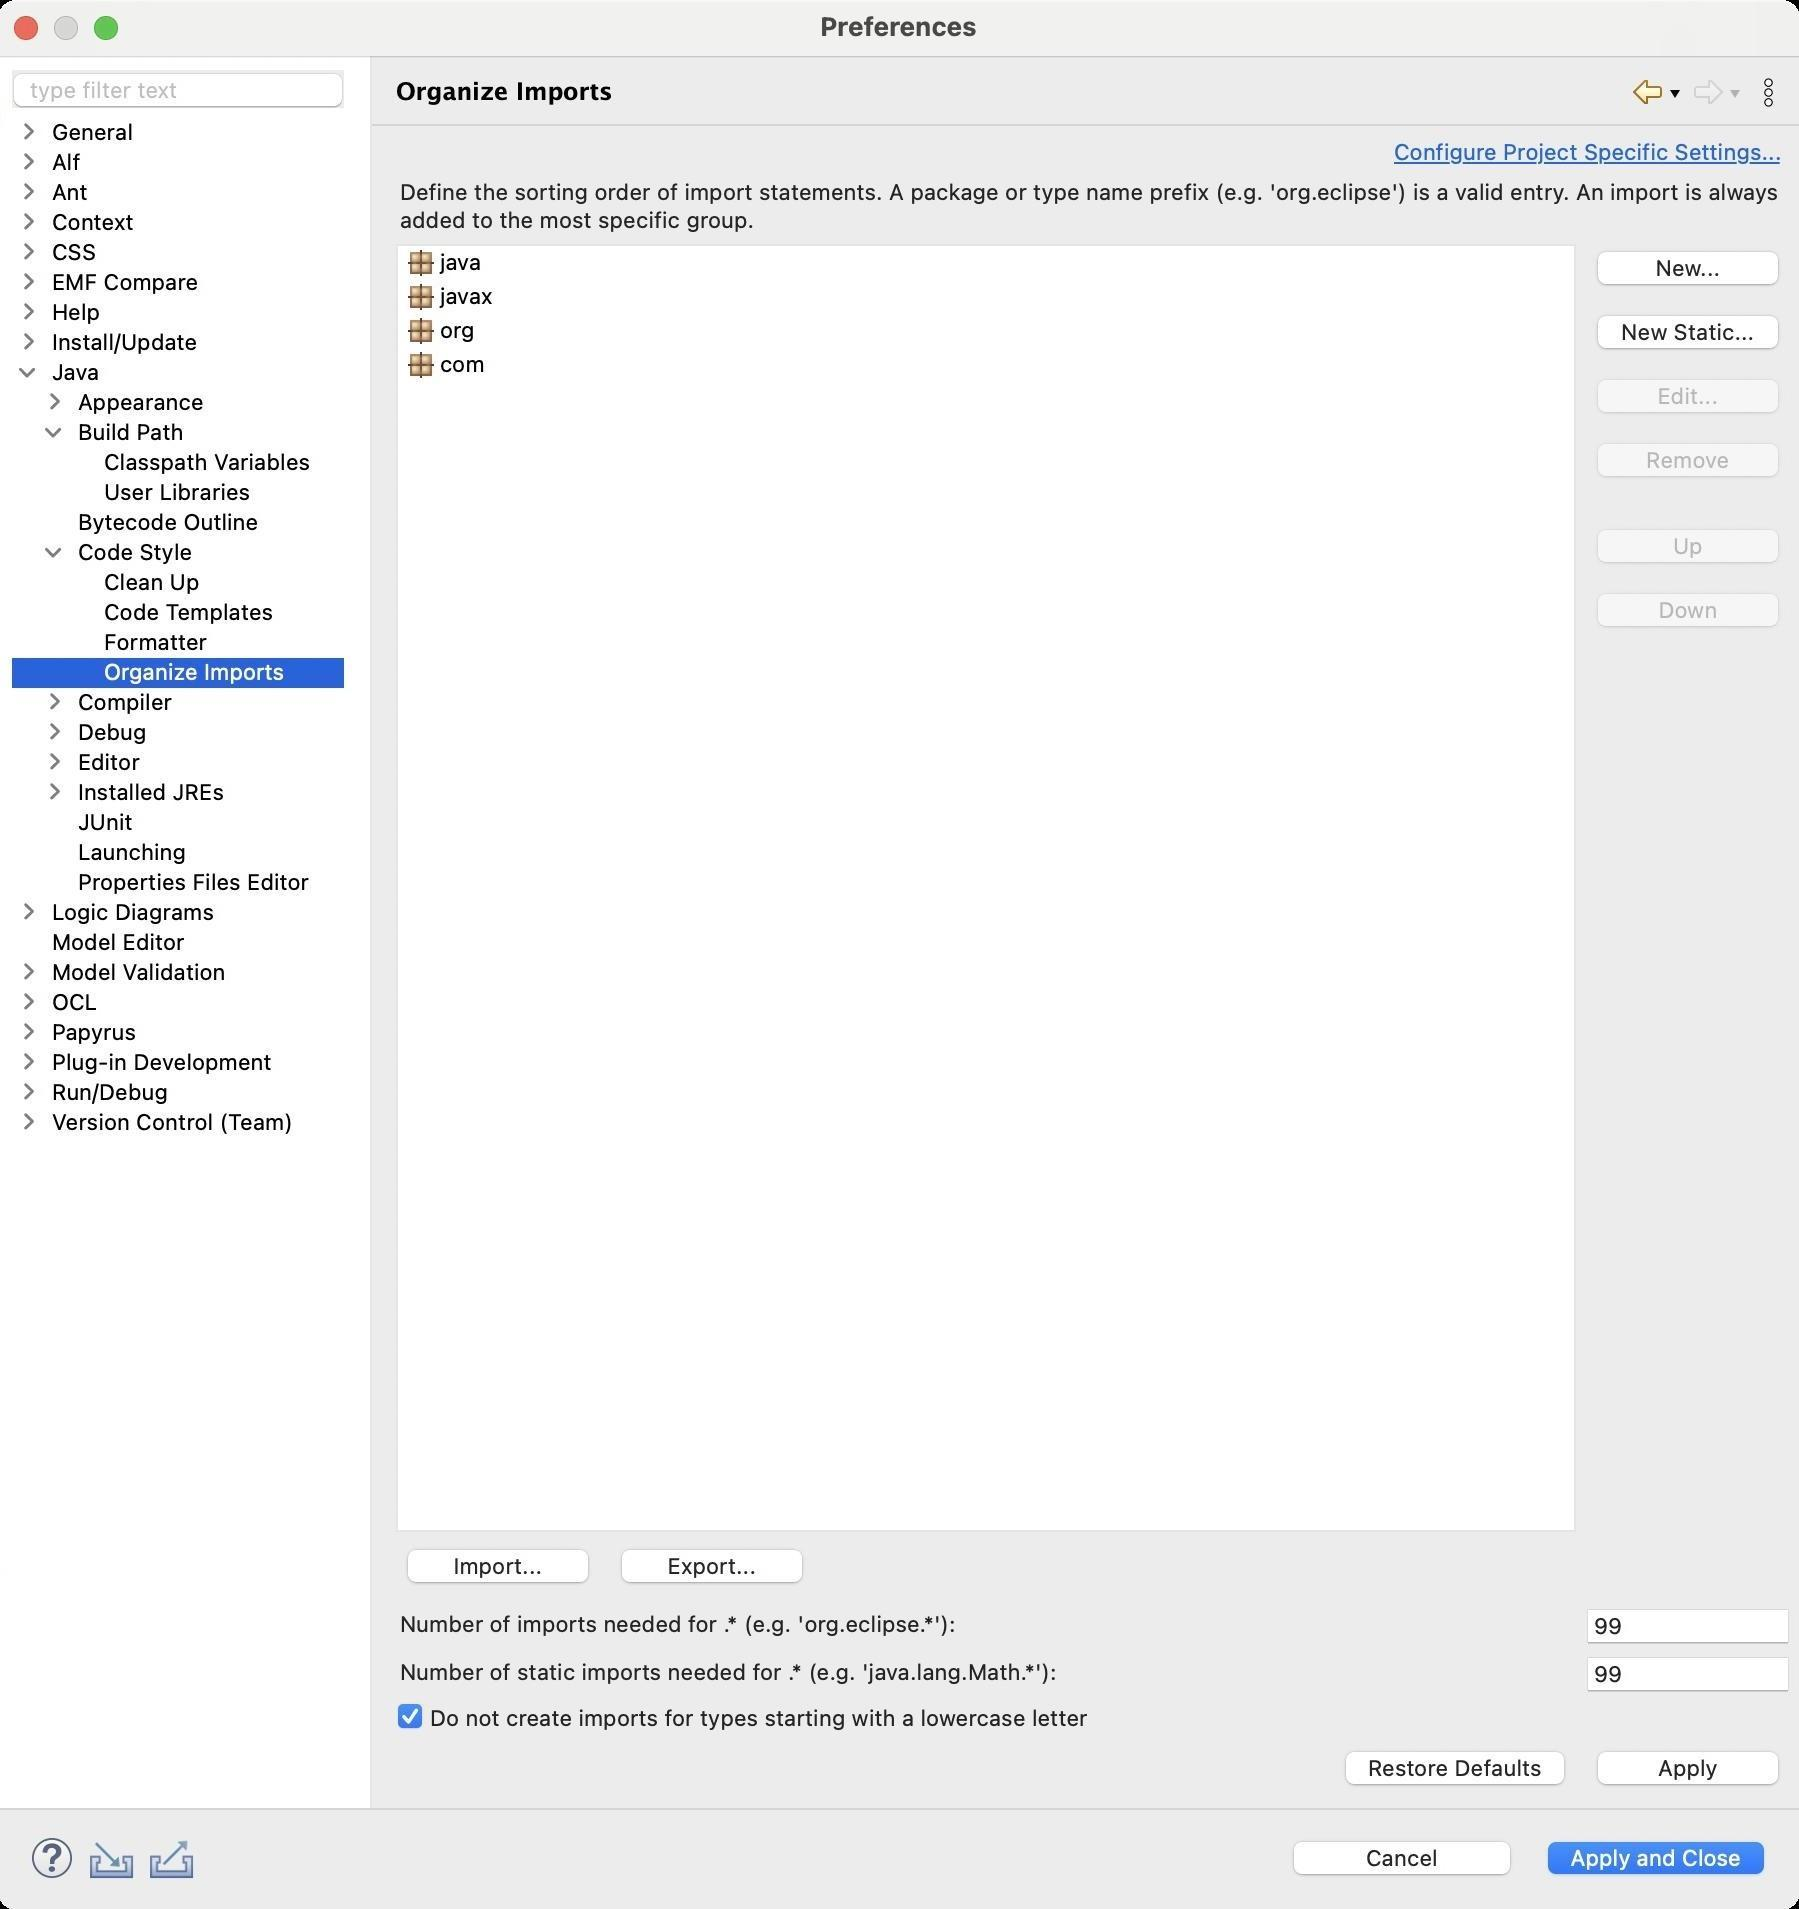
Accessibility tree:
{"name": "Preferences", "role": "AXWindow", "description": null, "role_description": "standard window", "value": null, "position": "480.00;95.00", "size": "901;955", "children": [{"name": "Apply_and_Close", "role": "AXButton", "description": null, "role_description": "button", "value": null, "position": "769.00;917.00", "size": "120;27", "children": []}, {"name": "Cancel", "role": "AXButton", "description": null, "role_description": "button", "value": null, "position": "642.00;917.00", "size": "120;27", "children": []}, {"name": null, "role": "AXToolbar", "description": null, "role_description": "toolbar", "value": null, "position": "12.00;915.00", "size": "90;30", "children": [{"name": "Help", "role": "AXCheckBox", "description": null, "role_description": "checkbox", "value": 0, "position": "12.00;915.00", "size": "30;30", "children": []}, {"name": "Import", "role": "AXButton", "description": null, "role_description": "button", "value": null, "position": "42.00;915.00", "size": "30;30", "children": []}, {"name": "Export", "role": "AXButton", "description": null, "role_description": "button", "value": null, "position": "72.00;915.00", "size": "30;30", "children": []}]}, {"name": null, "role": "AXScrollArea", "description": null, "role_description": "scroll area", "value": null, "position": "199.00;69.00", "size": "697;830", "children": [{"name": "Apply", "role": "AXButton", "description": null, "role_description": "button", "value": null, "position": "794.00;872.00", "size": "102;27", "children": []}, {"name": "Restore_Defaults", "role": "AXButton", "description": null, "role_description": "button", "value": null, "position": "668.00;872.00", "size": "121;27", "children": []}, {"name": "Do_not_create_imports_for_types_starting_with_a_lowercase_letter", "role": "AXCheckBox", "description": null, "role_description": "checkbox", "value": 1, "position": "199.00;851.00", "size": "697;16", "children": []}, {"name": null, "role": "AXTextField", "description": null, "role_description": "text field", "value": "99", "position": "794.00;827.00", "size": "102;19", "children": []}, {"name": null, "role": "AXStaticText", "description": null, "role_description": "text", "value": "Number of static imports needed for .* (e.g. 'java.lang.Math.*'):", "position": "199.00;829.00", "size": "590;14", "children": []}, {"name": null, "role": "AXTextField", "description": null, "role_description": "text field", "value": "99", "position": "794.00;803.00", "size": "102;19", "children": []}, {"name": null, "role": "AXStaticText", "description": null, "role_description": "text", "value": "Number of imports needed for .* (e.g. 'org.eclipse.*'):", "position": "199.00;805.00", "size": "590;14", "children": []}, {"name": "Export...", "role": "AXButton", "description": null, "role_description": "button", "value": null, "position": "306.00;771.00", "size": "102;27", "children": []}, {"name": "Import...", "role": "AXButton", "description": null, "role_description": "button", "value": null, "position": "199.00;771.00", "size": "102;27", "children": []}, {"name": "Down", "role": "AXButton", "description": null, "role_description": "button", "value": null, "position": "794.00;293.00", "size": "102;27", "children": []}, {"name": "Up", "role": "AXButton", "description": null, "role_description": "button", "value": null, "position": "794.00;261.00", "size": "102;27", "children": []}, {"name": "Remove", "role": "AXButton", "description": null, "role_description": "button", "value": null, "position": "794.00;218.00", "size": "102;27", "children": []}, {"name": "Edit...", "role": "AXButton", "description": null, "role_description": "button", "value": null, "position": "794.00;186.00", "size": "102;27", "children": []}, {"name": "New_Static...", "role": "AXButton", "description": null, "role_description": "button", "value": null, "position": "794.00;154.00", "size": "102;27", "children": []}, {"name": "New...", "role": "AXButton", "description": null, "role_description": "button", "value": null, "position": "794.00;122.00", "size": "102;27", "children": []}, {"name": null, "role": "AXScrollArea", "description": null, "role_description": "scroll area", "value": null, "position": "199.00;122.00", "size": "590;644", "children": [{"name": null, "role": "AXTable", "description": null, "role_description": "table", "value": null, "position": "200.00;123.00", "size": "588;642", "children": [{"name": null, "role": "AXRow", "description": null, "role_description": "table row", "value": null, "position": "200.00;123.00", "size": "588;17", "children": [{"name": null, "role": "AXStaticText", "description": null, "role_description": "text", "value": "java", "position": "200.00;123.00", "size": "50;16", "children": []}]}, {"name": null, "role": "AXRow", "description": null, "role_description": "table row", "value": null, "position": "200.00;140.00", "size": "588;17", "children": [{"name": null, "role": "AXStaticText", "description": null, "role_description": "text", "value": "javax", "position": "200.00;140.00", "size": "50;16", "children": []}]}, {"name": null, "role": "AXRow", "description": null, "role_description": "table row", "value": null, "position": "200.00;157.00", "size": "588;17", "children": [{"name": null, "role": "AXStaticText", "description": null, "role_description": "text", "value": "org", "position": "200.00;157.00", "size": "50;16", "children": []}]}, {"name": null, "role": "AXRow", "description": null, "role_description": "table row", "value": null, "position": "200.00;174.00", "size": "588;17", "children": [{"name": null, "role": "AXStaticText", "description": null, "role_description": "text", "value": "com", "position": "200.00;174.00", "size": "50;16", "children": []}]}, {"name": null, "role": "AXColumn", "description": null, "role_description": "column", "value": null, "position": "200.00;123.00", "size": "51;642", "children": []}]}]}, {"name": null, "role": "AXStaticText", "description": null, "role_description": "text", "value": "Define the sorting order of import statements. A package or type name prefix (e.g. 'org.eclipse') is a valid entry. An import is always added to the most specific group.", "position": "199.00;89.00", "size": "697;28", "children": []}, {"name": null, "role": "AXScrollArea", "description": null, "role_description": "scroll area", "value": null, "position": "696.00;69.00", "size": "200;15", "children": [{"name": null, "role": "AXTextArea", "description": null, "role_description": "text entry area", "value": "Configure Project Specific Settings...", "position": "696.00;69.00", "size": "200;15", "children": [{"name": "Configure_Project_Specific_Settings...", "role": "AXLink", "description": null, "role_description": "hyperlink", "value": null, "position": "698.00;69.00", "size": "194;13", "children": []}]}]}]}, {"name": null, "role": "AXToolbar", "description": "", "role_description": "toolbar", "value": null, "position": "814.00;35.00", "size": "82;22", "children": [{"name": "Back_to_Formatter", "role": "AXMenuButton", "description": null, "role_description": "menu button", "value": null, "position": "814.00;35.00", "size": "22;22", "children": []}, {"name": "Forward", "role": "AXMenuButton", "description": null, "role_description": "menu button", "value": null, "position": "844.00;35.00", "size": "22;22", "children": []}, {"name": "Additional_Dialog_Actions", "role": "AXButton", "description": null, "role_description": "button", "value": null, "position": "874.00;35.00", "size": "22;22", "children": []}]}, {"name": null, "role": "AXStaticText", "description": "", "role_description": "text", "value": "Organize Imports", "position": "196.00;35.00", "size": "611;21", "children": []}, {"name": null, "role": "AXSplitter", "description": null, "role_description": "splitter", "value": 180, "position": "180.00;28.00", "size": "5;876", "children": []}, {"name": null, "role": "AXScrollArea", "description": null, "role_description": "scroll area", "value": null, "position": "7.00;59.00", "size": "166;845", "children": [{"name": null, "role": "AXOutline", "description": null, "role_description": "outline", "value": null, "position": "7.00;59.00", "size": "166;845", "children": [{"name": null, "role": "AXRow", "description": null, "role_description": "outline row", "value": null, "position": "7.00;59.00", "size": "166;15", "children": [{"name": null, "role": "AXGroup", "description": null, "role_description": "group", "value": null, "position": "7.00;59.00", "size": "150;15", "children": [{"name": null, "role": "AXDisclosureTriangle", "description": null, "role_description": "disclosure triangle", "value": 0, "position": "9.00;59.00", "size": "12;14", "children": []}, {"name": null, "role": "AXStaticText", "description": null, "role_description": "text", "value": "General", "position": "25.00;59.00", "size": "131;14", "children": []}]}]}, {"name": null, "role": "AXRow", "description": null, "role_description": "outline row", "value": null, "position": "7.00;74.00", "size": "166;15", "children": [{"name": null, "role": "AXGroup", "description": null, "role_description": "group", "value": null, "position": "7.00;74.00", "size": "150;15", "children": [{"name": null, "role": "AXDisclosureTriangle", "description": null, "role_description": "disclosure triangle", "value": 0, "position": "9.00;74.00", "size": "12;14", "children": []}, {"name": null, "role": "AXStaticText", "description": null, "role_description": "text", "value": "Alf", "position": "25.00;74.00", "size": "131;14", "children": []}]}]}, {"name": null, "role": "AXRow", "description": null, "role_description": "outline row", "value": null, "position": "7.00;89.00", "size": "166;15", "children": [{"name": null, "role": "AXGroup", "description": null, "role_description": "group", "value": null, "position": "7.00;89.00", "size": "150;15", "children": [{"name": null, "role": "AXDisclosureTriangle", "description": null, "role_description": "disclosure triangle", "value": 0, "position": "9.00;89.00", "size": "12;14", "children": []}, {"name": null, "role": "AXStaticText", "description": null, "role_description": "text", "value": "Ant", "position": "25.00;89.00", "size": "131;14", "children": []}]}]}, {"name": null, "role": "AXRow", "description": null, "role_description": "outline row", "value": null, "position": "7.00;104.00", "size": "166;15", "children": [{"name": null, "role": "AXGroup", "description": null, "role_description": "group", "value": null, "position": "7.00;104.00", "size": "150;15", "children": [{"name": null, "role": "AXDisclosureTriangle", "description": null, "role_description": "disclosure triangle", "value": 0, "position": "9.00;104.00", "size": "12;14", "children": []}, {"name": null, "role": "AXStaticText", "description": null, "role_description": "text", "value": "Context", "position": "25.00;104.00", "size": "131;14", "children": []}]}]}, {"name": null, "role": "AXRow", "description": null, "role_description": "outline row", "value": null, "position": "7.00;119.00", "size": "166;15", "children": [{"name": null, "role": "AXGroup", "description": null, "role_description": "group", "value": null, "position": "7.00;119.00", "size": "150;15", "children": [{"name": null, "role": "AXDisclosureTriangle", "description": null, "role_description": "disclosure triangle", "value": 0, "position": "9.00;119.00", "size": "12;14", "children": []}, {"name": null, "role": "AXStaticText", "description": null, "role_description": "text", "value": "CSS", "position": "25.00;119.00", "size": "131;14", "children": []}]}]}, {"name": null, "role": "AXRow", "description": null, "role_description": "outline row", "value": null, "position": "7.00;134.00", "size": "166;15", "children": [{"name": null, "role": "AXGroup", "description": null, "role_description": "group", "value": null, "position": "7.00;134.00", "size": "150;15", "children": [{"name": null, "role": "AXDisclosureTriangle", "description": null, "role_description": "disclosure triangle", "value": 0, "position": "9.00;134.00", "size": "12;14", "children": []}, {"name": null, "role": "AXStaticText", "description": null, "role_description": "text", "value": "EMF Compare", "position": "25.00;134.00", "size": "131;14", "children": []}]}]}, {"name": null, "role": "AXRow", "description": null, "role_description": "outline row", "value": null, "position": "7.00;149.00", "size": "166;15", "children": [{"name": null, "role": "AXGroup", "description": null, "role_description": "group", "value": null, "position": "7.00;149.00", "size": "150;15", "children": [{"name": null, "role": "AXDisclosureTriangle", "description": null, "role_description": "disclosure triangle", "value": 0, "position": "9.00;149.00", "size": "12;14", "children": []}, {"name": null, "role": "AXStaticText", "description": null, "role_description": "text", "value": "Help", "position": "25.00;149.00", "size": "131;14", "children": []}]}]}, {"name": null, "role": "AXRow", "description": null, "role_description": "outline row", "value": null, "position": "7.00;164.00", "size": "166;15", "children": [{"name": null, "role": "AXGroup", "description": null, "role_description": "group", "value": null, "position": "7.00;164.00", "size": "150;15", "children": [{"name": null, "role": "AXDisclosureTriangle", "description": null, "role_description": "disclosure triangle", "value": 0, "position": "9.00;164.00", "size": "12;14", "children": []}, {"name": null, "role": "AXStaticText", "description": null, "role_description": "text", "value": "Install/Update", "position": "25.00;164.00", "size": "131;14", "children": []}]}]}, {"name": null, "role": "AXRow", "description": null, "role_description": "outline row", "value": null, "position": "7.00;179.00", "size": "166;15", "children": [{"name": null, "role": "AXGroup", "description": null, "role_description": "group", "value": null, "position": "7.00;179.00", "size": "150;15", "children": [{"name": null, "role": "AXDisclosureTriangle", "description": null, "role_description": "disclosure triangle", "value": 1, "position": "9.00;179.00", "size": "12;14", "children": []}, {"name": null, "role": "AXStaticText", "description": null, "role_description": "text", "value": "Java", "position": "25.00;179.00", "size": "131;14", "children": []}]}]}, {"name": null, "role": "AXRow", "description": null, "role_description": "outline row", "value": null, "position": "7.00;194.00", "size": "166;15", "children": [{"name": null, "role": "AXGroup", "description": null, "role_description": "group", "value": null, "position": "7.00;194.00", "size": "150;15", "children": [{"name": null, "role": "AXDisclosureTriangle", "description": null, "role_description": "disclosure triangle", "value": 0, "position": "22.00;194.00", "size": "12;14", "children": []}, {"name": null, "role": "AXStaticText", "description": null, "role_description": "text", "value": "Appearance", "position": "38.00;194.00", "size": "118;14", "children": []}]}]}, {"name": null, "role": "AXRow", "description": null, "role_description": "outline row", "value": null, "position": "7.00;209.00", "size": "166;15", "children": [{"name": null, "role": "AXGroup", "description": null, "role_description": "group", "value": null, "position": "7.00;209.00", "size": "150;15", "children": [{"name": null, "role": "AXDisclosureTriangle", "description": null, "role_description": "disclosure triangle", "value": 1, "position": "22.00;209.00", "size": "12;14", "children": []}, {"name": null, "role": "AXStaticText", "description": null, "role_description": "text", "value": "Build Path", "position": "38.00;209.00", "size": "118;14", "children": []}]}]}, {"name": null, "role": "AXRow", "description": null, "role_description": "outline row", "value": null, "position": "7.00;224.00", "size": "166;15", "children": [{"name": null, "role": "AXStaticText", "description": null, "role_description": "text", "value": "Classpath Variables", "position": "51.00;224.00", "size": "105;14", "children": []}]}, {"name": null, "role": "AXRow", "description": null, "role_description": "outline row", "value": null, "position": "7.00;239.00", "size": "166;15", "children": [{"name": null, "role": "AXStaticText", "description": null, "role_description": "text", "value": "User Libraries", "position": "51.00;239.00", "size": "105;14", "children": []}]}, {"name": null, "role": "AXRow", "description": null, "role_description": "outline row", "value": null, "position": "7.00;254.00", "size": "166;15", "children": [{"name": null, "role": "AXStaticText", "description": null, "role_description": "text", "value": "Bytecode Outline", "position": "38.00;254.00", "size": "118;14", "children": []}]}, {"name": null, "role": "AXRow", "description": null, "role_description": "outline row", "value": null, "position": "7.00;269.00", "size": "166;15", "children": [{"name": null, "role": "AXGroup", "description": null, "role_description": "group", "value": null, "position": "7.00;269.00", "size": "150;15", "children": [{"name": null, "role": "AXDisclosureTriangle", "description": null, "role_description": "disclosure triangle", "value": 1, "position": "22.00;269.00", "size": "12;14", "children": []}, {"name": null, "role": "AXStaticText", "description": null, "role_description": "text", "value": "Code Style", "position": "38.00;269.00", "size": "118;14", "children": []}]}]}, {"name": null, "role": "AXRow", "description": null, "role_description": "outline row", "value": null, "position": "7.00;284.00", "size": "166;15", "children": [{"name": null, "role": "AXStaticText", "description": null, "role_description": "text", "value": "Clean Up", "position": "51.00;284.00", "size": "105;14", "children": []}]}, {"name": null, "role": "AXRow", "description": null, "role_description": "outline row", "value": null, "position": "7.00;299.00", "size": "166;15", "children": [{"name": null, "role": "AXStaticText", "description": null, "role_description": "text", "value": "Code Templates", "position": "51.00;299.00", "size": "105;14", "children": []}]}, {"name": null, "role": "AXRow", "description": null, "role_description": "outline row", "value": null, "position": "7.00;314.00", "size": "166;15", "children": [{"name": null, "role": "AXStaticText", "description": null, "role_description": "text", "value": "Formatter", "position": "51.00;314.00", "size": "105;14", "children": []}]}, {"name": null, "role": "AXRow", "description": null, "role_description": "outline row", "value": null, "position": "7.00;329.00", "size": "166;15", "children": [{"name": null, "role": "AXStaticText", "description": null, "role_description": "text", "value": "Organize Imports", "position": "51.00;329.00", "size": "105;14", "children": []}]}, {"name": null, "role": "AXRow", "description": null, "role_description": "outline row", "value": null, "position": "7.00;344.00", "size": "166;15", "children": [{"name": null, "role": "AXGroup", "description": null, "role_description": "group", "value": null, "position": "7.00;344.00", "size": "150;15", "children": [{"name": null, "role": "AXDisclosureTriangle", "description": null, "role_description": "disclosure triangle", "value": 0, "position": "22.00;344.00", "size": "12;14", "children": []}, {"name": null, "role": "AXStaticText", "description": null, "role_description": "text", "value": "Compiler", "position": "38.00;344.00", "size": "118;14", "children": []}]}]}, {"name": null, "role": "AXRow", "description": null, "role_description": "outline row", "value": null, "position": "7.00;359.00", "size": "166;15", "children": [{"name": null, "role": "AXGroup", "description": null, "role_description": "group", "value": null, "position": "7.00;359.00", "size": "150;15", "children": [{"name": null, "role": "AXDisclosureTriangle", "description": null, "role_description": "disclosure triangle", "value": 0, "position": "22.00;359.00", "size": "12;14", "children": []}, {"name": null, "role": "AXStaticText", "description": null, "role_description": "text", "value": "Debug", "position": "38.00;359.00", "size": "118;14", "children": []}]}]}, {"name": null, "role": "AXRow", "description": null, "role_description": "outline row", "value": null, "position": "7.00;374.00", "size": "166;15", "children": [{"name": null, "role": "AXGroup", "description": null, "role_description": "group", "value": null, "position": "7.00;374.00", "size": "150;15", "children": [{"name": null, "role": "AXDisclosureTriangle", "description": null, "role_description": "disclosure triangle", "value": 0, "position": "22.00;374.00", "size": "12;14", "children": []}, {"name": null, "role": "AXStaticText", "description": null, "role_description": "text", "value": "Editor", "position": "38.00;374.00", "size": "118;14", "children": []}]}]}, {"name": null, "role": "AXRow", "description": null, "role_description": "outline row", "value": null, "position": "7.00;389.00", "size": "166;15", "children": [{"name": null, "role": "AXGroup", "description": null, "role_description": "group", "value": null, "position": "7.00;389.00", "size": "150;15", "children": [{"name": null, "role": "AXDisclosureTriangle", "description": null, "role_description": "disclosure triangle", "value": 0, "position": "22.00;389.00", "size": "12;14", "children": []}, {"name": null, "role": "AXStaticText", "description": null, "role_description": "text", "value": "Installed JREs", "position": "38.00;389.00", "size": "118;14", "children": []}]}]}, {"name": null, "role": "AXRow", "description": null, "role_description": "outline row", "value": null, "position": "7.00;404.00", "size": "166;15", "children": [{"name": null, "role": "AXStaticText", "description": null, "role_description": "text", "value": "JUnit", "position": "38.00;404.00", "size": "118;14", "children": []}]}, {"name": null, "role": "AXRow", "description": null, "role_description": "outline row", "value": null, "position": "7.00;419.00", "size": "166;15", "children": [{"name": null, "role": "AXStaticText", "description": null, "role_description": "text", "value": "Launching", "position": "38.00;419.00", "size": "118;14", "children": []}]}, {"name": null, "role": "AXRow", "description": null, "role_description": "outline row", "value": null, "position": "7.00;434.00", "size": "166;15", "children": [{"name": null, "role": "AXStaticText", "description": null, "role_description": "text", "value": "Properties Files Editor", "position": "38.00;434.00", "size": "118;14", "children": []}]}, {"name": null, "role": "AXRow", "description": null, "role_description": "outline row", "value": null, "position": "7.00;449.00", "size": "166;15", "children": [{"name": null, "role": "AXGroup", "description": null, "role_description": "group", "value": null, "position": "7.00;449.00", "size": "150;15", "children": [{"name": null, "role": "AXDisclosureTriangle", "description": null, "role_description": "disclosure triangle", "value": 0, "position": "9.00;449.00", "size": "12;14", "children": []}, {"name": null, "role": "AXStaticText", "description": null, "role_description": "text", "value": "Logic Diagrams", "position": "25.00;449.00", "size": "131;14", "children": []}]}]}, {"name": null, "role": "AXRow", "description": null, "role_description": "outline row", "value": null, "position": "7.00;464.00", "size": "166;15", "children": [{"name": null, "role": "AXStaticText", "description": null, "role_description": "text", "value": "Model Editor", "position": "25.00;464.00", "size": "131;14", "children": []}]}, {"name": null, "role": "AXRow", "description": null, "role_description": "outline row", "value": null, "position": "7.00;479.00", "size": "166;15", "children": [{"name": null, "role": "AXGroup", "description": null, "role_description": "group", "value": null, "position": "7.00;479.00", "size": "150;15", "children": [{"name": null, "role": "AXDisclosureTriangle", "description": null, "role_description": "disclosure triangle", "value": 0, "position": "9.00;479.00", "size": "12;14", "children": []}, {"name": null, "role": "AXStaticText", "description": null, "role_description": "text", "value": "Model Validation", "position": "25.00;479.00", "size": "131;14", "children": []}]}]}, {"name": null, "role": "AXRow", "description": null, "role_description": "outline row", "value": null, "position": "7.00;494.00", "size": "166;15", "children": [{"name": null, "role": "AXGroup", "description": null, "role_description": "group", "value": null, "position": "7.00;494.00", "size": "150;15", "children": [{"name": null, "role": "AXDisclosureTriangle", "description": null, "role_description": "disclosure triangle", "value": 0, "position": "9.00;494.00", "size": "12;14", "children": []}, {"name": null, "role": "AXStaticText", "description": null, "role_description": "text", "value": "OCL", "position": "25.00;494.00", "size": "131;14", "children": []}]}]}, {"name": null, "role": "AXRow", "description": null, "role_description": "outline row", "value": null, "position": "7.00;509.00", "size": "166;15", "children": [{"name": null, "role": "AXGroup", "description": null, "role_description": "group", "value": null, "position": "7.00;509.00", "size": "150;15", "children": [{"name": null, "role": "AXDisclosureTriangle", "description": null, "role_description": "disclosure triangle", "value": 0, "position": "9.00;509.00", "size": "12;14", "children": []}, {"name": null, "role": "AXStaticText", "description": null, "role_description": "text", "value": "Papyrus", "position": "25.00;509.00", "size": "131;14", "children": []}]}]}, {"name": null, "role": "AXRow", "description": null, "role_description": "outline row", "value": null, "position": "7.00;524.00", "size": "166;15", "children": [{"name": null, "role": "AXGroup", "description": null, "role_description": "group", "value": null, "position": "7.00;524.00", "size": "150;15", "children": [{"name": null, "role": "AXDisclosureTriangle", "description": null, "role_description": "disclosure triangle", "value": 0, "position": "9.00;524.00", "size": "12;14", "children": []}, {"name": null, "role": "AXStaticText", "description": null, "role_description": "text", "value": "Plug-in Development", "position": "25.00;524.00", "size": "131;14", "children": []}]}]}, {"name": null, "role": "AXRow", "description": null, "role_description": "outline row", "value": null, "position": "7.00;539.00", "size": "166;15", "children": [{"name": null, "role": "AXGroup", "description": null, "role_description": "group", "value": null, "position": "7.00;539.00", "size": "150;15", "children": [{"name": null, "role": "AXDisclosureTriangle", "description": null, "role_description": "disclosure triangle", "value": 0, "position": "9.00;539.00", "size": "12;14", "children": []}, {"name": null, "role": "AXStaticText", "description": null, "role_description": "text", "value": "Run/Debug", "position": "25.00;539.00", "size": "131;14", "children": []}]}]}, {"name": null, "role": "AXRow", "description": null, "role_description": "outline row", "value": null, "position": "7.00;554.00", "size": "166;15", "children": [{"name": null, "role": "AXGroup", "description": null, "role_description": "group", "value": null, "position": "7.00;554.00", "size": "150;15", "children": [{"name": null, "role": "AXDisclosureTriangle", "description": null, "role_description": "disclosure triangle", "value": 0, "position": "9.00;554.00", "size": "12;14", "children": []}, {"name": null, "role": "AXStaticText", "description": null, "role_description": "text", "value": "Version Control (Team)", "position": "25.00;554.00", "size": "131;14", "children": []}]}]}, {"name": null, "role": "AXColumn", "description": null, "role_description": "column", "value": null, "position": "7.00;59.00", "size": "150;845", "children": []}]}]}, {"name": "type_filter_text", "role": "AXTextField", "description": null, "role_description": "search text field", "value": "", "position": "7.00;35.00", "size": "166;19", "children": []}, {"name": null, "role": "AXButton", "description": null, "role_description": "close button", "value": null, "position": "7.00;6.00", "size": "14;16", "children": []}, {"name": null, "role": "AXButton", "description": null, "role_description": "zoom button", "value": null, "position": "47.00;6.00", "size": "14;16", "children": [{"name": null, "role": "AXGroup", "description": null, "role_description": "group", "value": null, "position": "47.00;6.00", "size": "14;16", "children": [{"name": null, "role": "AXGroup", "description": null, "role_description": "group", "value": null, "position": "47.00;6.00", "size": "14;16", "children": []}]}]}, {"name": null, "role": "AXButton", "description": null, "role_description": "minimize button", "value": null, "position": "27.00;6.00", "size": "14;16", "children": []}, {"name": null, "role": "AXStaticText", "description": null, "role_description": "text", "value": "Preferences", "position": "409.00;5.00", "size": "83;16", "children": []}]}